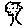
Label: tree